Question: Hi I am having issues with trying to pass data from a js file to an Action in my MVC Controller. This is my controller.
'''
[HttpPost]
[CustomAuthorize(Roles.Administrator, Roles.ContextOwner, Roles.DataOwner, Roles.DataSteward)]
public JsonResult SaveChangesOnGrid(int id, string json)
{
var codeViewModels = JsonConvert.DeserializeObject<CodeViewModel[]>(json);
var error = string.Empty;
CodeViewModel newViewModel = null;
foreach (var viewModel in codeViewModels)
{
viewModel.CodeListId = id;
if (ModelState.IsValid)
{
error = codeService.Validate(viewModel);
if (string.IsNullOrEmpty(error))
{
newViewModel = codeService.SaveToStage(viewModel);
}
}
else
{
error = "Could not save";
}
}
if (id > 0 && string.IsNullOrEmpty(error))
{
// notify
var codeList = codeListService.GetCurrentCodeListById(id);
notifyGroup.NotifyDataOwnerGroup(codeList);
}
return Json(new
{
error,
newViewModel
});
}
'''
When I use the HTTPPOst annotation I can no longer get to it anymore. I am trying to access the Action using a button on my view. I have tried 2 different methods and neither work.
'''
<a id="review_btn" class="btn btn-primary" href='@Url.Action("SaveChangesOnGrid", "Code", new {id = Model.CodeListId })'>Submit for Review</a>
'''
The HTML out put of the button is
'''
<div class="btn-group offset10" style="margin-top: 20px; margin-bottom: 20px">
<a id="review_btn" class="btn btn-primary" href='/ReferenceData.Web/Code/SaveChangesOnGrid/13'>Submit for Review</a>
</div>
'''
In my JS file I have a function that tries to pass a JSon array to my controller action Ajax updated: There is now an internal server error Http 500 when the button is pressed. When I check the network package in my developer tools it shows the HTTP packet with the JSON packet
'''
function rowsToJson(obj) {
var selRowIds = $("#CodeGrid").jqGrid('getGridParam', 'selarrrow');
if (selRowIds.length > 0) {
var rowData = jQuery('#CodeGrid').jqGrid('getRowData', selRowIds[0]);
var selectedRowsData = [{ "Code": rowData.Code, "ParentCode": rowData.ParentId, "Name": rowData.Name, "Description": rowData.Description }];
for (var i = 1; i < selRowIds.length; i++) {
rowData = jQuery('#CodeGrid').jqGrid('getRowData', selRowIds[i]);
selectedRowsData.push({ "CodeId": rowData.CodeId, "Code": rowData.Code, "ParentCode": rowData.ParentId, "Name": rowData.Name, "Description": rowData.Description });
}
$.ajax({
url: window.g_baseUrl + 'Code/SaveChangesOnGrid',
type: 'POST',
data: JSON.stringify(selectedRowsData),
dataType: 'json',
contentType: 'application/json; charset=utf-8',
async: true,
processData: false
});
//$(obj).attr('href', obj.href + "?json=" + JSON.stringify(selectedRowsData));
return true;
}
else {
alert("Please select a code");
return false;
}
};
$(function () {
$('#review_btn').click(function () {
if (confirm('These Selected Changes will be submitted for approval
Are you sure you wish to proceed?')) {
return rowsToJson(this);
} else {
$('#CodeGrid').jqGrid('resetSelection');
return false;
}
});
});
'''
You can see from what I have commented out I have tried using AJAX and just appending the JSON as a string onto the end of the URL.
Using AJAX with the href removed from the button I get an error 500. If I leave the href in when I debug to my controller the json parameter is null.
If I append the JSON array to the end of the URL with the HTTPPost annotation the json parameter is null. When I remove the annotation the JSON is passed through, but as I step through the code an error is thrown telling me about a security issue involving JSON and Get
I would prefer to use Ajax if possible because it avoids the data being visible to the user in the URL. But I really just want to get something working.
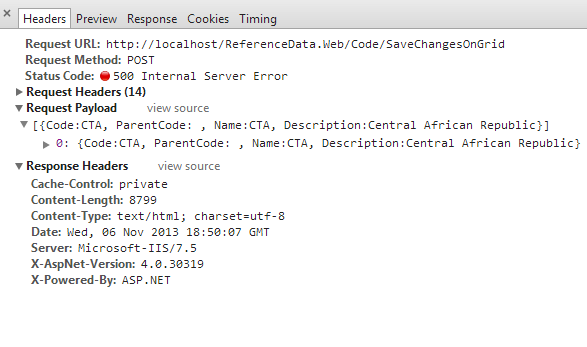
Answer: The data you are posting does not match your action signature. You can see the exception details on the or tab of the debug console.
Your action signature:
'''
[HttpPost]
public JsonResult SaveChangesOnGrid(int id, string json)
'''
Your POST is sending:
'''
var selectedRowsData = [{ "Code": rowData.Code, "ParentCode": rowData.ParentId, "Name": rowData.Name, "Description": rowData.Description }];
selectedRowsData.push({ "CodeId": rowData.CodeId, "Code": rowData.Code, "ParentCode": rowData.ParentId, "Name": rowData.Name, "Description": rowData.Description });
$.ajax({
...
data: JSON.stringify(selectedRowsData)
});
'''
What is expected is:
'''
var selectedRowsData = [{ "Code": "", "ParentCode": "", "Name": "", "Description": "" }];
$.ajax({
...
data: JSON.stringify({ "id": "1", "json": JSON.stringify(selectedRowsData) });
});
'''
That's probably not what you intend so...
Let the framework do the binding and deserialization.
'''
var selectedRowsData = [];
for (var i = 1; i < selRowIds.length; i++) {
rowData = jQuery('#CodeGrid').jqGrid('getRowData', selRowIds[i]);
selectedRowsData.push({ "CodeId": rowData.CodeId, "Code": rowData.Code, "ParentCode": rowData.ParentId, "Name": rowData.Name, "Description": rowData.Description });
}
$.ajax({
...
data: JSON.stringify(selectedRowsData)
});
'''
Now create a model that mirrors your JSON object. (Your 'CodeViewModel'?)
'''
public class Country
{
public int CodeId { get; set; }
public string Code { get; set; }
public string ParentCode { get; set; }
public string Name { get; set; }
public string Description { get; set; }
}
'''
Change the action signature
'''
[HttpPost]
public JsonResult SaveChangesOnGrid(Country[] codes)
'''
... then forget about manually deserializing the data.